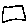
Label: square